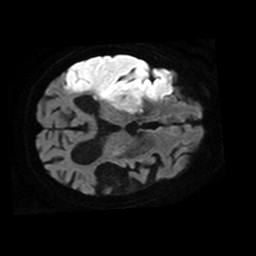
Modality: TRACE
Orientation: axial
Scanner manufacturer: philips
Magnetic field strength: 1.5 T
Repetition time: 3.692 s
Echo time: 0.09411 s